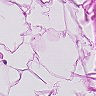
Metastatic tissue present: no